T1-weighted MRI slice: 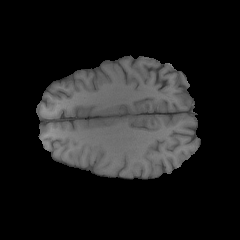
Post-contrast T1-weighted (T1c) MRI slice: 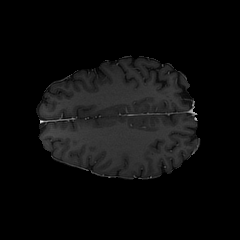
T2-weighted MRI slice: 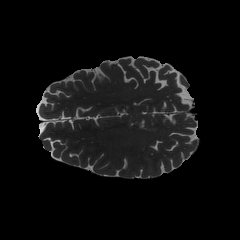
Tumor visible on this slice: no